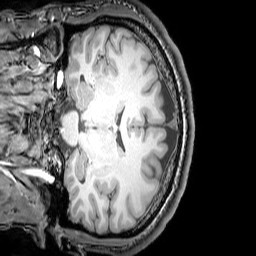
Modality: T1w
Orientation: coronal
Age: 26
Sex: male
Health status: healthy
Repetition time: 0.081 s
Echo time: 0.037 s